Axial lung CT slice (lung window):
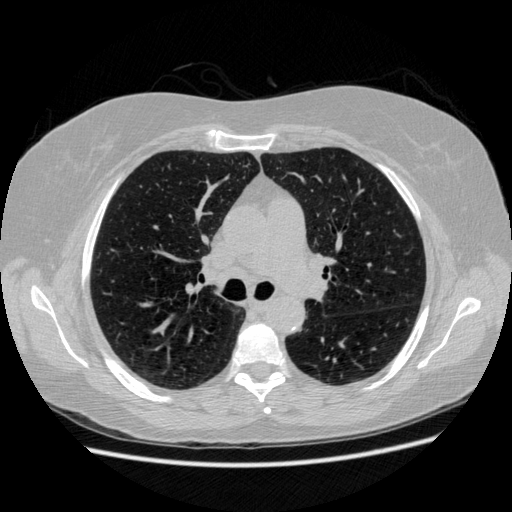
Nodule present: no